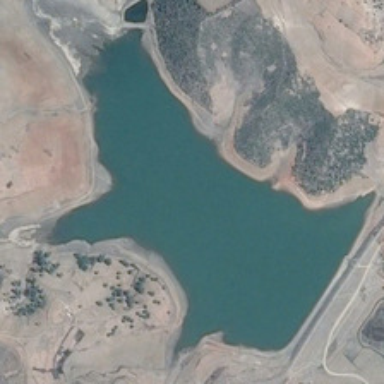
A large pond is surrounded by yellow green trees .